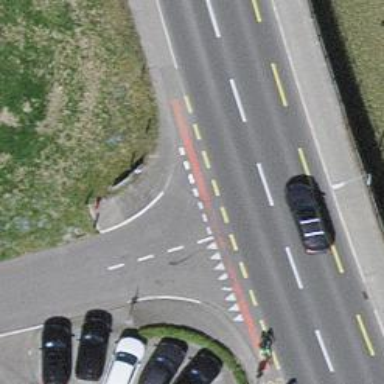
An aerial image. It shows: Cycleway.